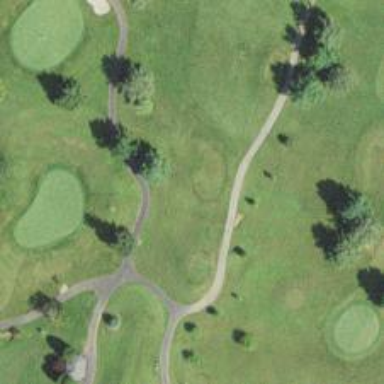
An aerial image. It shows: Golf tee.